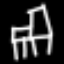
Label: chair